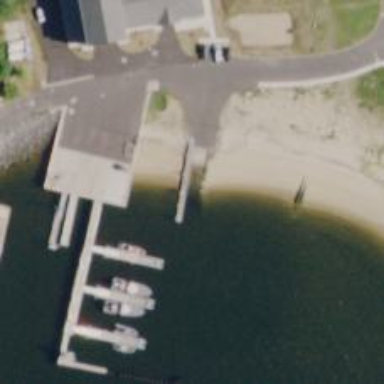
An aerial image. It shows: Slipway on service road designed for leisure land access.